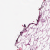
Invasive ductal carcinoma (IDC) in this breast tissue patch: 0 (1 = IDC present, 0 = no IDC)